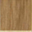
Piece: xx